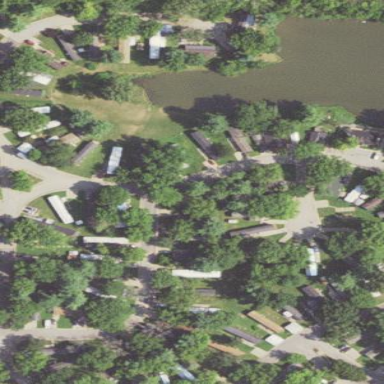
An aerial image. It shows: Residential area designed as trailer park.